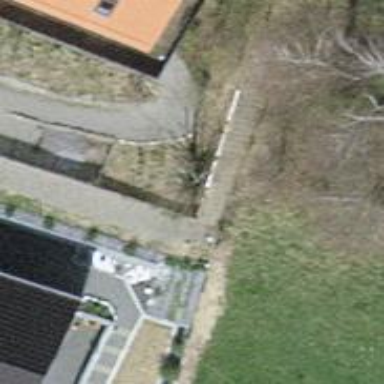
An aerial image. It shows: Road with steps.